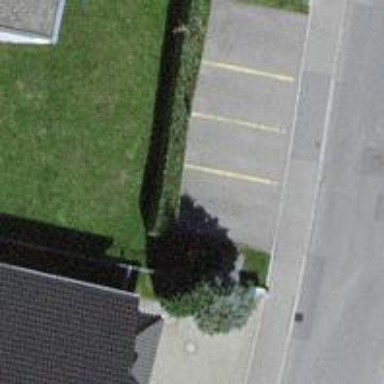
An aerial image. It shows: Hedge barrier.